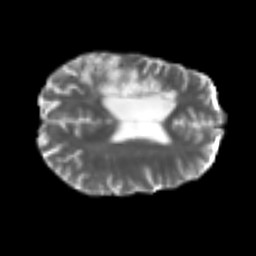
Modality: T2w
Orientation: axial
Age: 41
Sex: male
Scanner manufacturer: siemens
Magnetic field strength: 3 T
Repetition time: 4.987 s
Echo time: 0.0792 s